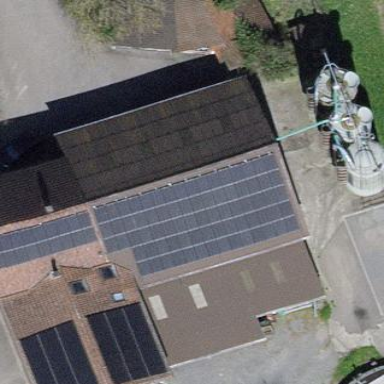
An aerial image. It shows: Solar photovoltaic panel generator.